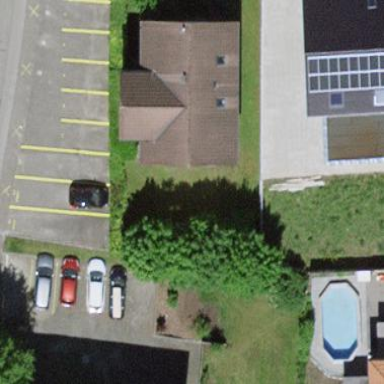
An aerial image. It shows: Building.